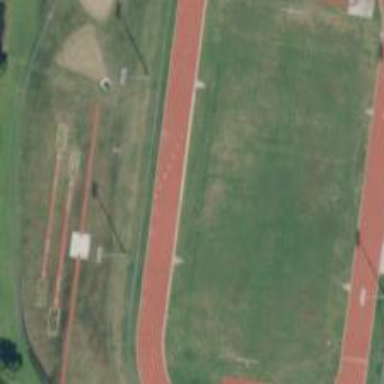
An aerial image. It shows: Track in leisure land.